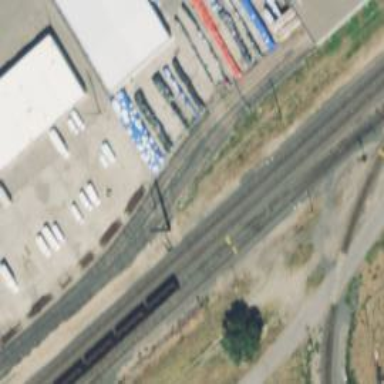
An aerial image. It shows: Railway siding with rails.